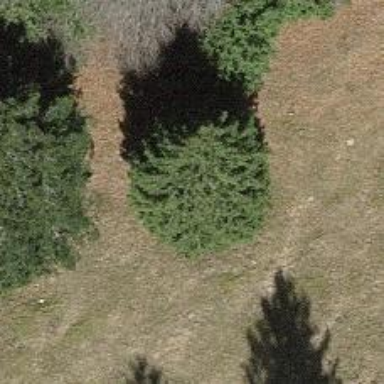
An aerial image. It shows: Single tag "natural: tree."